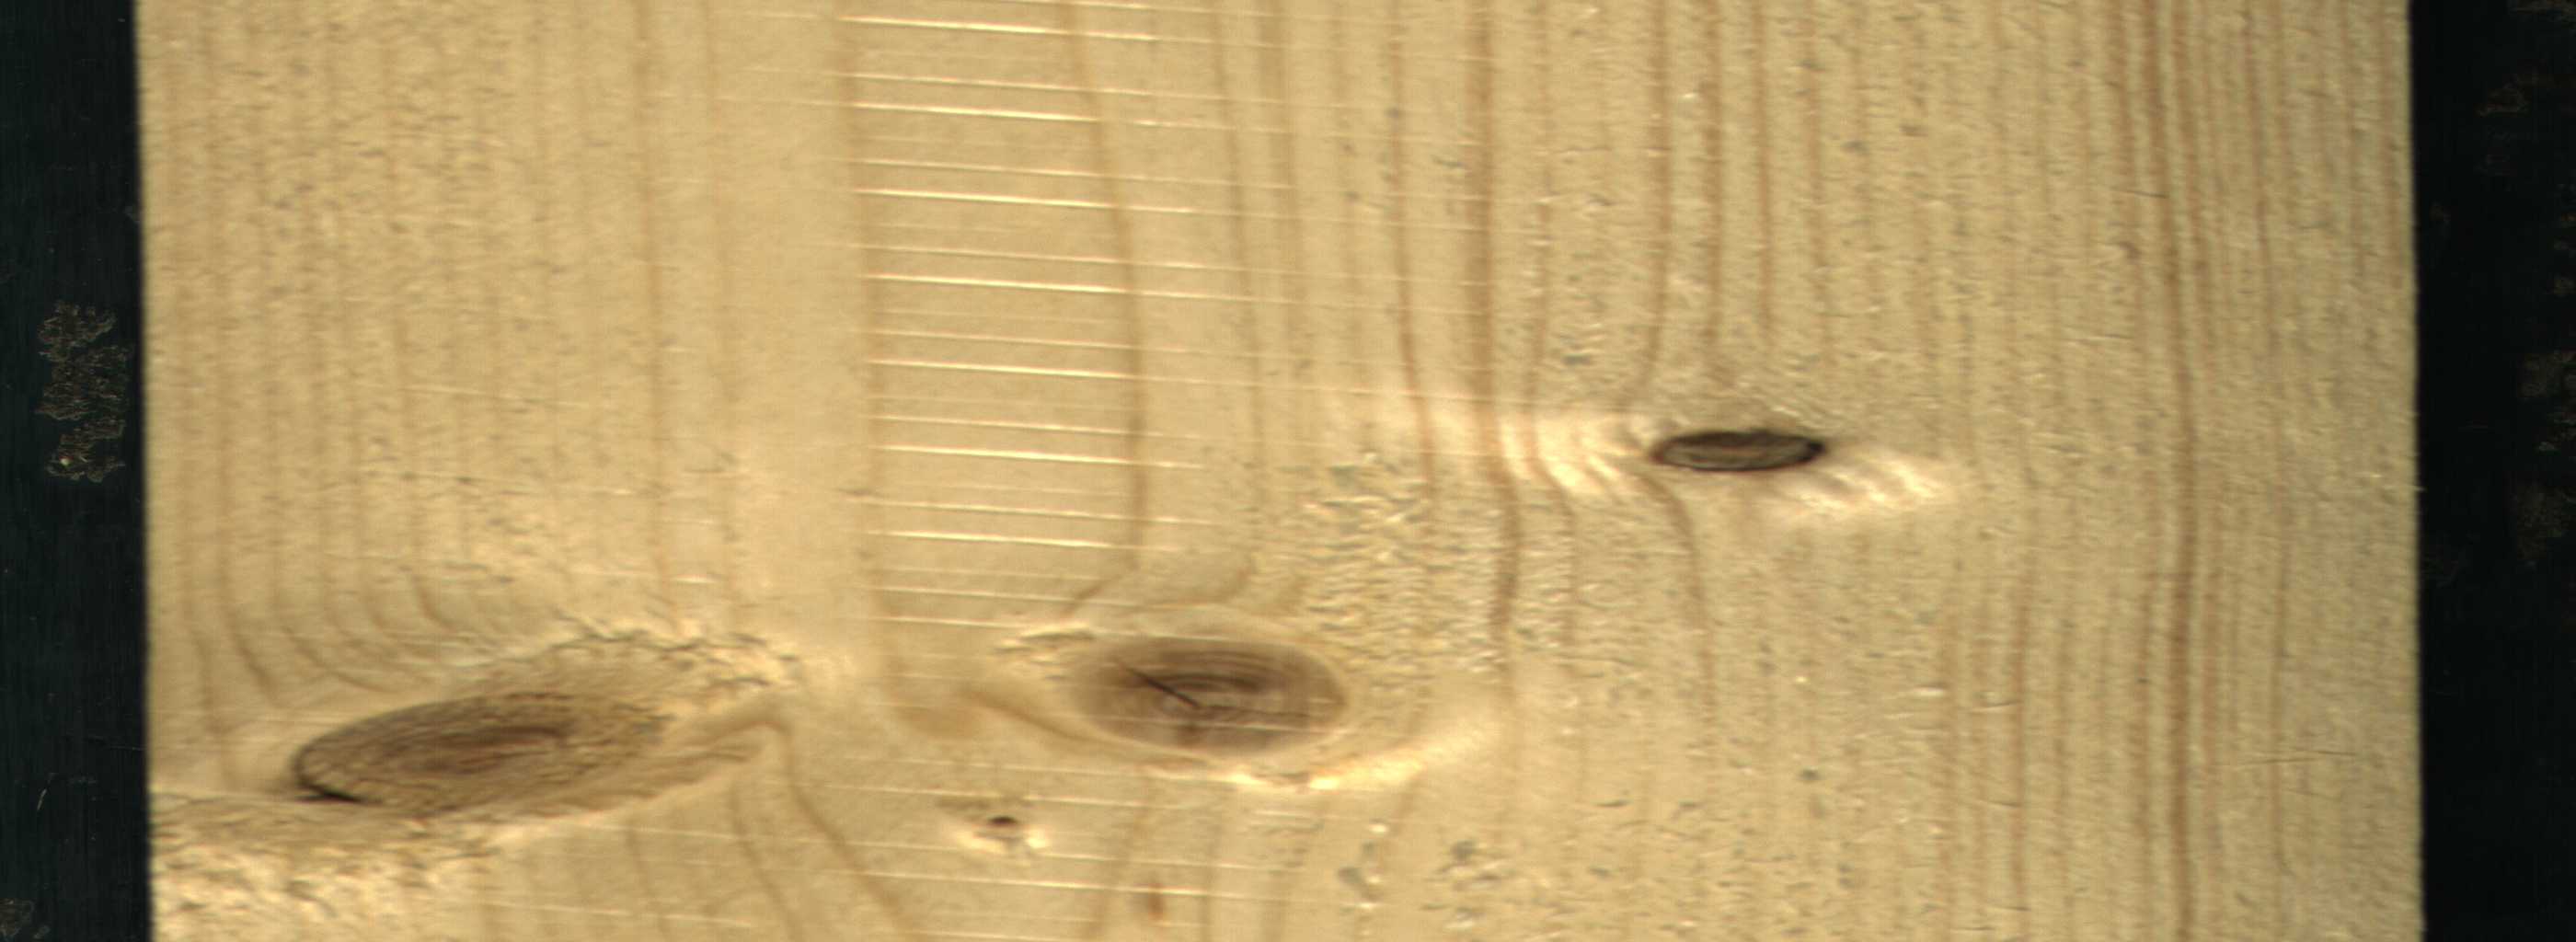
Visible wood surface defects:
knot_with_crack
Dead_Knot
Live_Knot